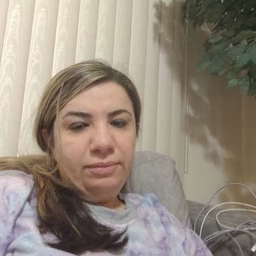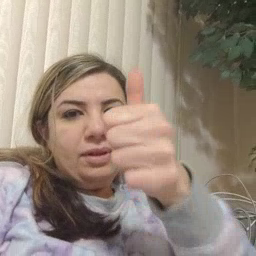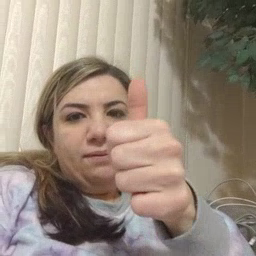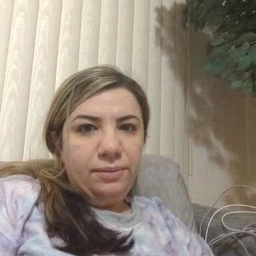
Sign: yourself